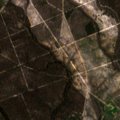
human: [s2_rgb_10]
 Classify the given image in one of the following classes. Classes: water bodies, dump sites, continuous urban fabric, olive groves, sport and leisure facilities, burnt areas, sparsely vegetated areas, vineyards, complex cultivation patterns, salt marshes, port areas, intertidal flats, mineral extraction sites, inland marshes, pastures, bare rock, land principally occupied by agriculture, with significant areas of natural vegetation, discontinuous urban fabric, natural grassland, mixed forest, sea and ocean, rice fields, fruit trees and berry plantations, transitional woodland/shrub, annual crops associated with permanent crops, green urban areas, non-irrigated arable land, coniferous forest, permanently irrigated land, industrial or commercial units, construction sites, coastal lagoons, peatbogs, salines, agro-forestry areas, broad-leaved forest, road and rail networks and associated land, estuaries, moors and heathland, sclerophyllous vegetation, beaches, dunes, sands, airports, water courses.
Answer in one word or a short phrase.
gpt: annual crops associated with permanent crops, broad-leaved forest, transitional woodland/shrub